Aerial crown-view tile of a tropical tree (Barro Colorado Island, Panama), acquired 20250715:
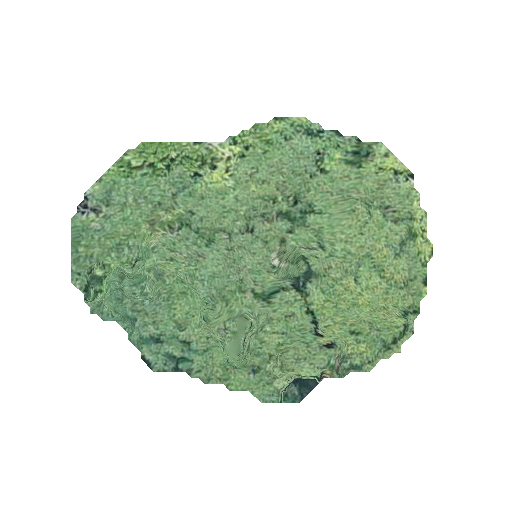
Species: Astronium graveolens
GBIF accepted scientific name: Astronium graveolens
Crown area: 113.858 m²